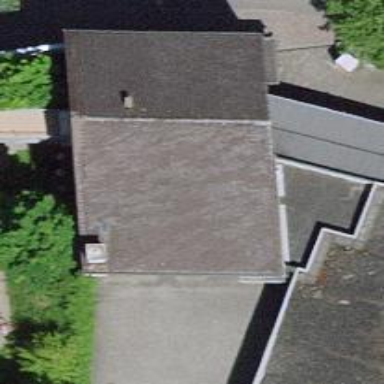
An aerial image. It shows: Commercial building.